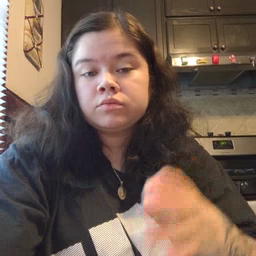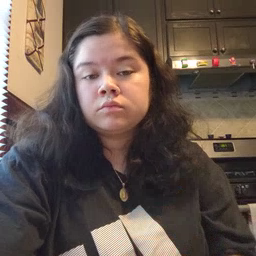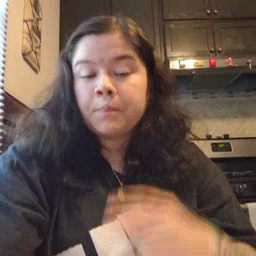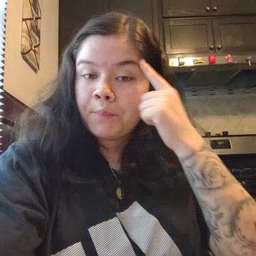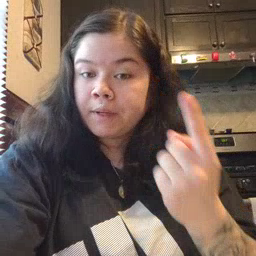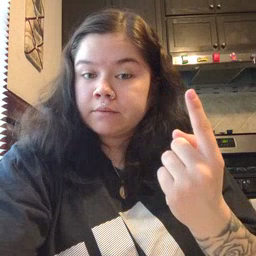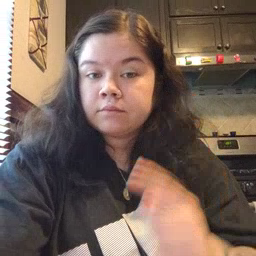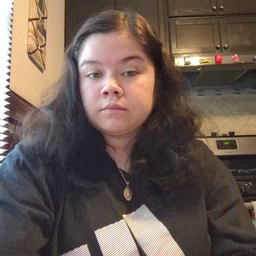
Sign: penny